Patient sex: F
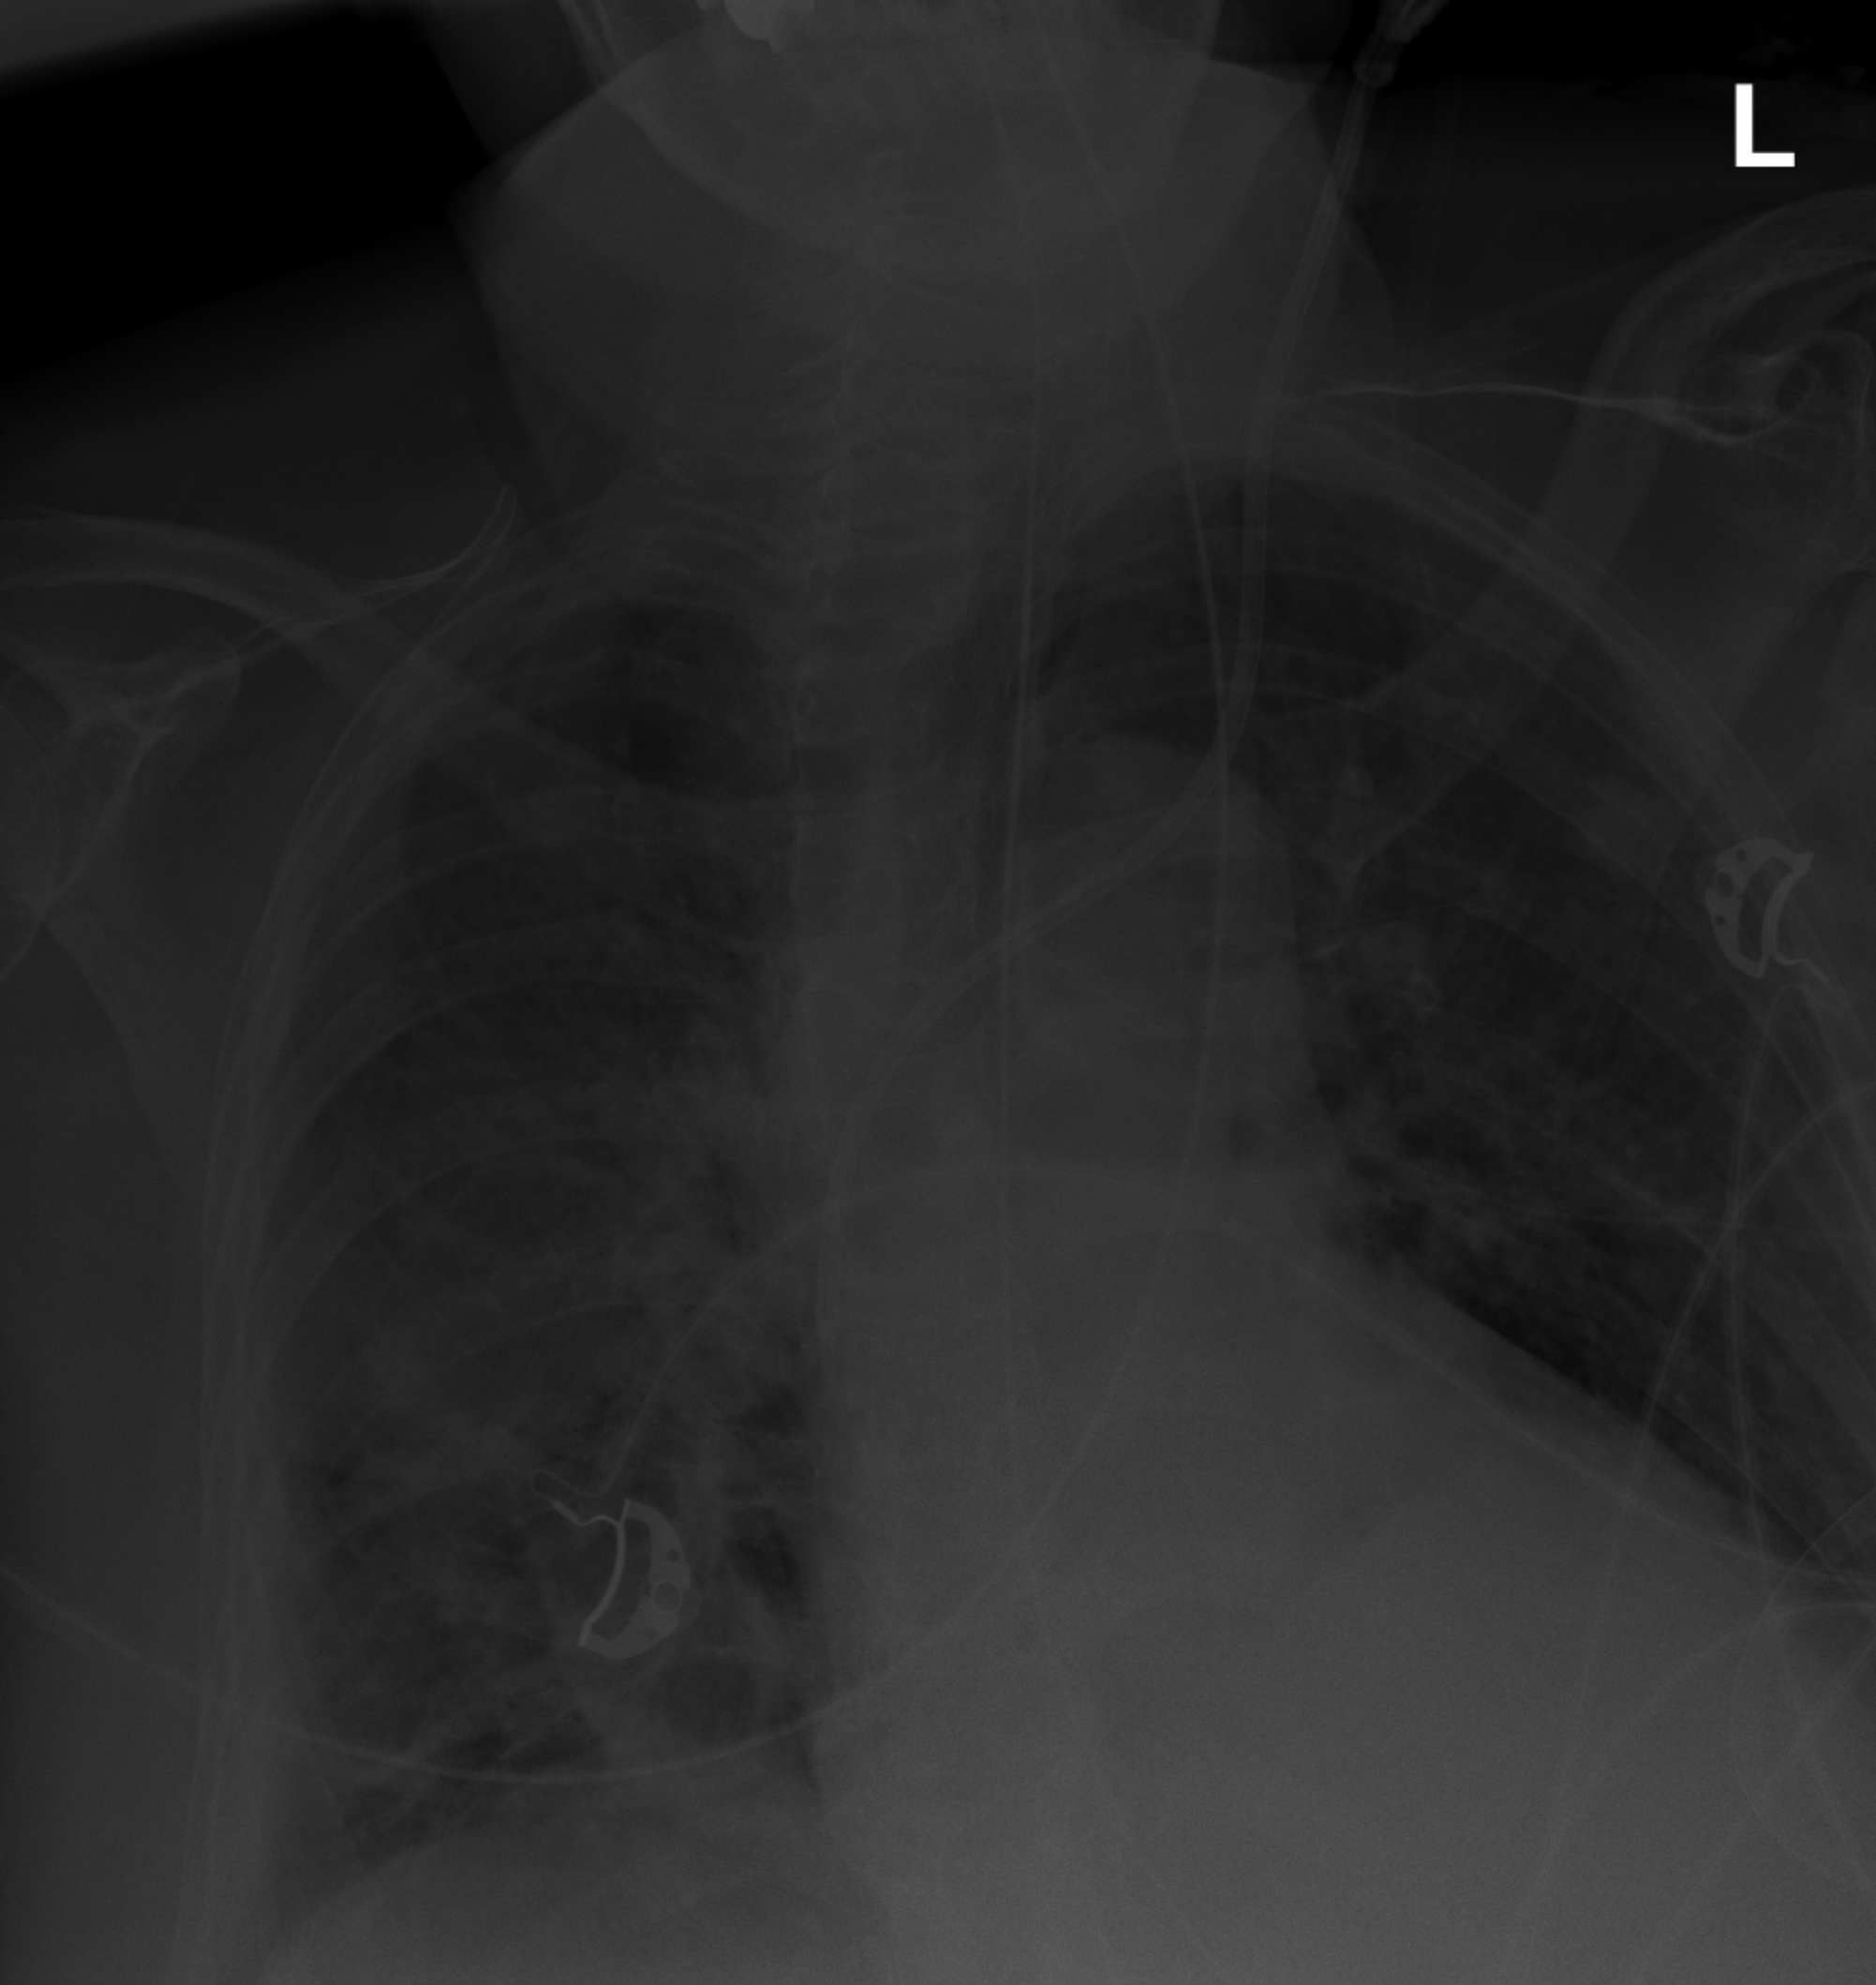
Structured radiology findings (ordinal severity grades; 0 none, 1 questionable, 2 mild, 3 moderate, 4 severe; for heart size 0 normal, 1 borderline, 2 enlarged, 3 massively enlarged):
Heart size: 2
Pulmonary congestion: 2
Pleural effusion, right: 2
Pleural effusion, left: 0
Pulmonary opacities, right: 1
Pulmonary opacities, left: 0
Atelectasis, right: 2
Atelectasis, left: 0